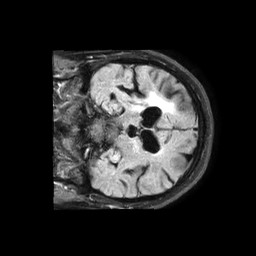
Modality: FLAIR
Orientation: coronal
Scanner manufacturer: philips
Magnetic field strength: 1.5 T
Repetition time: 6 s
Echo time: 0.1032 s